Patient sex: F
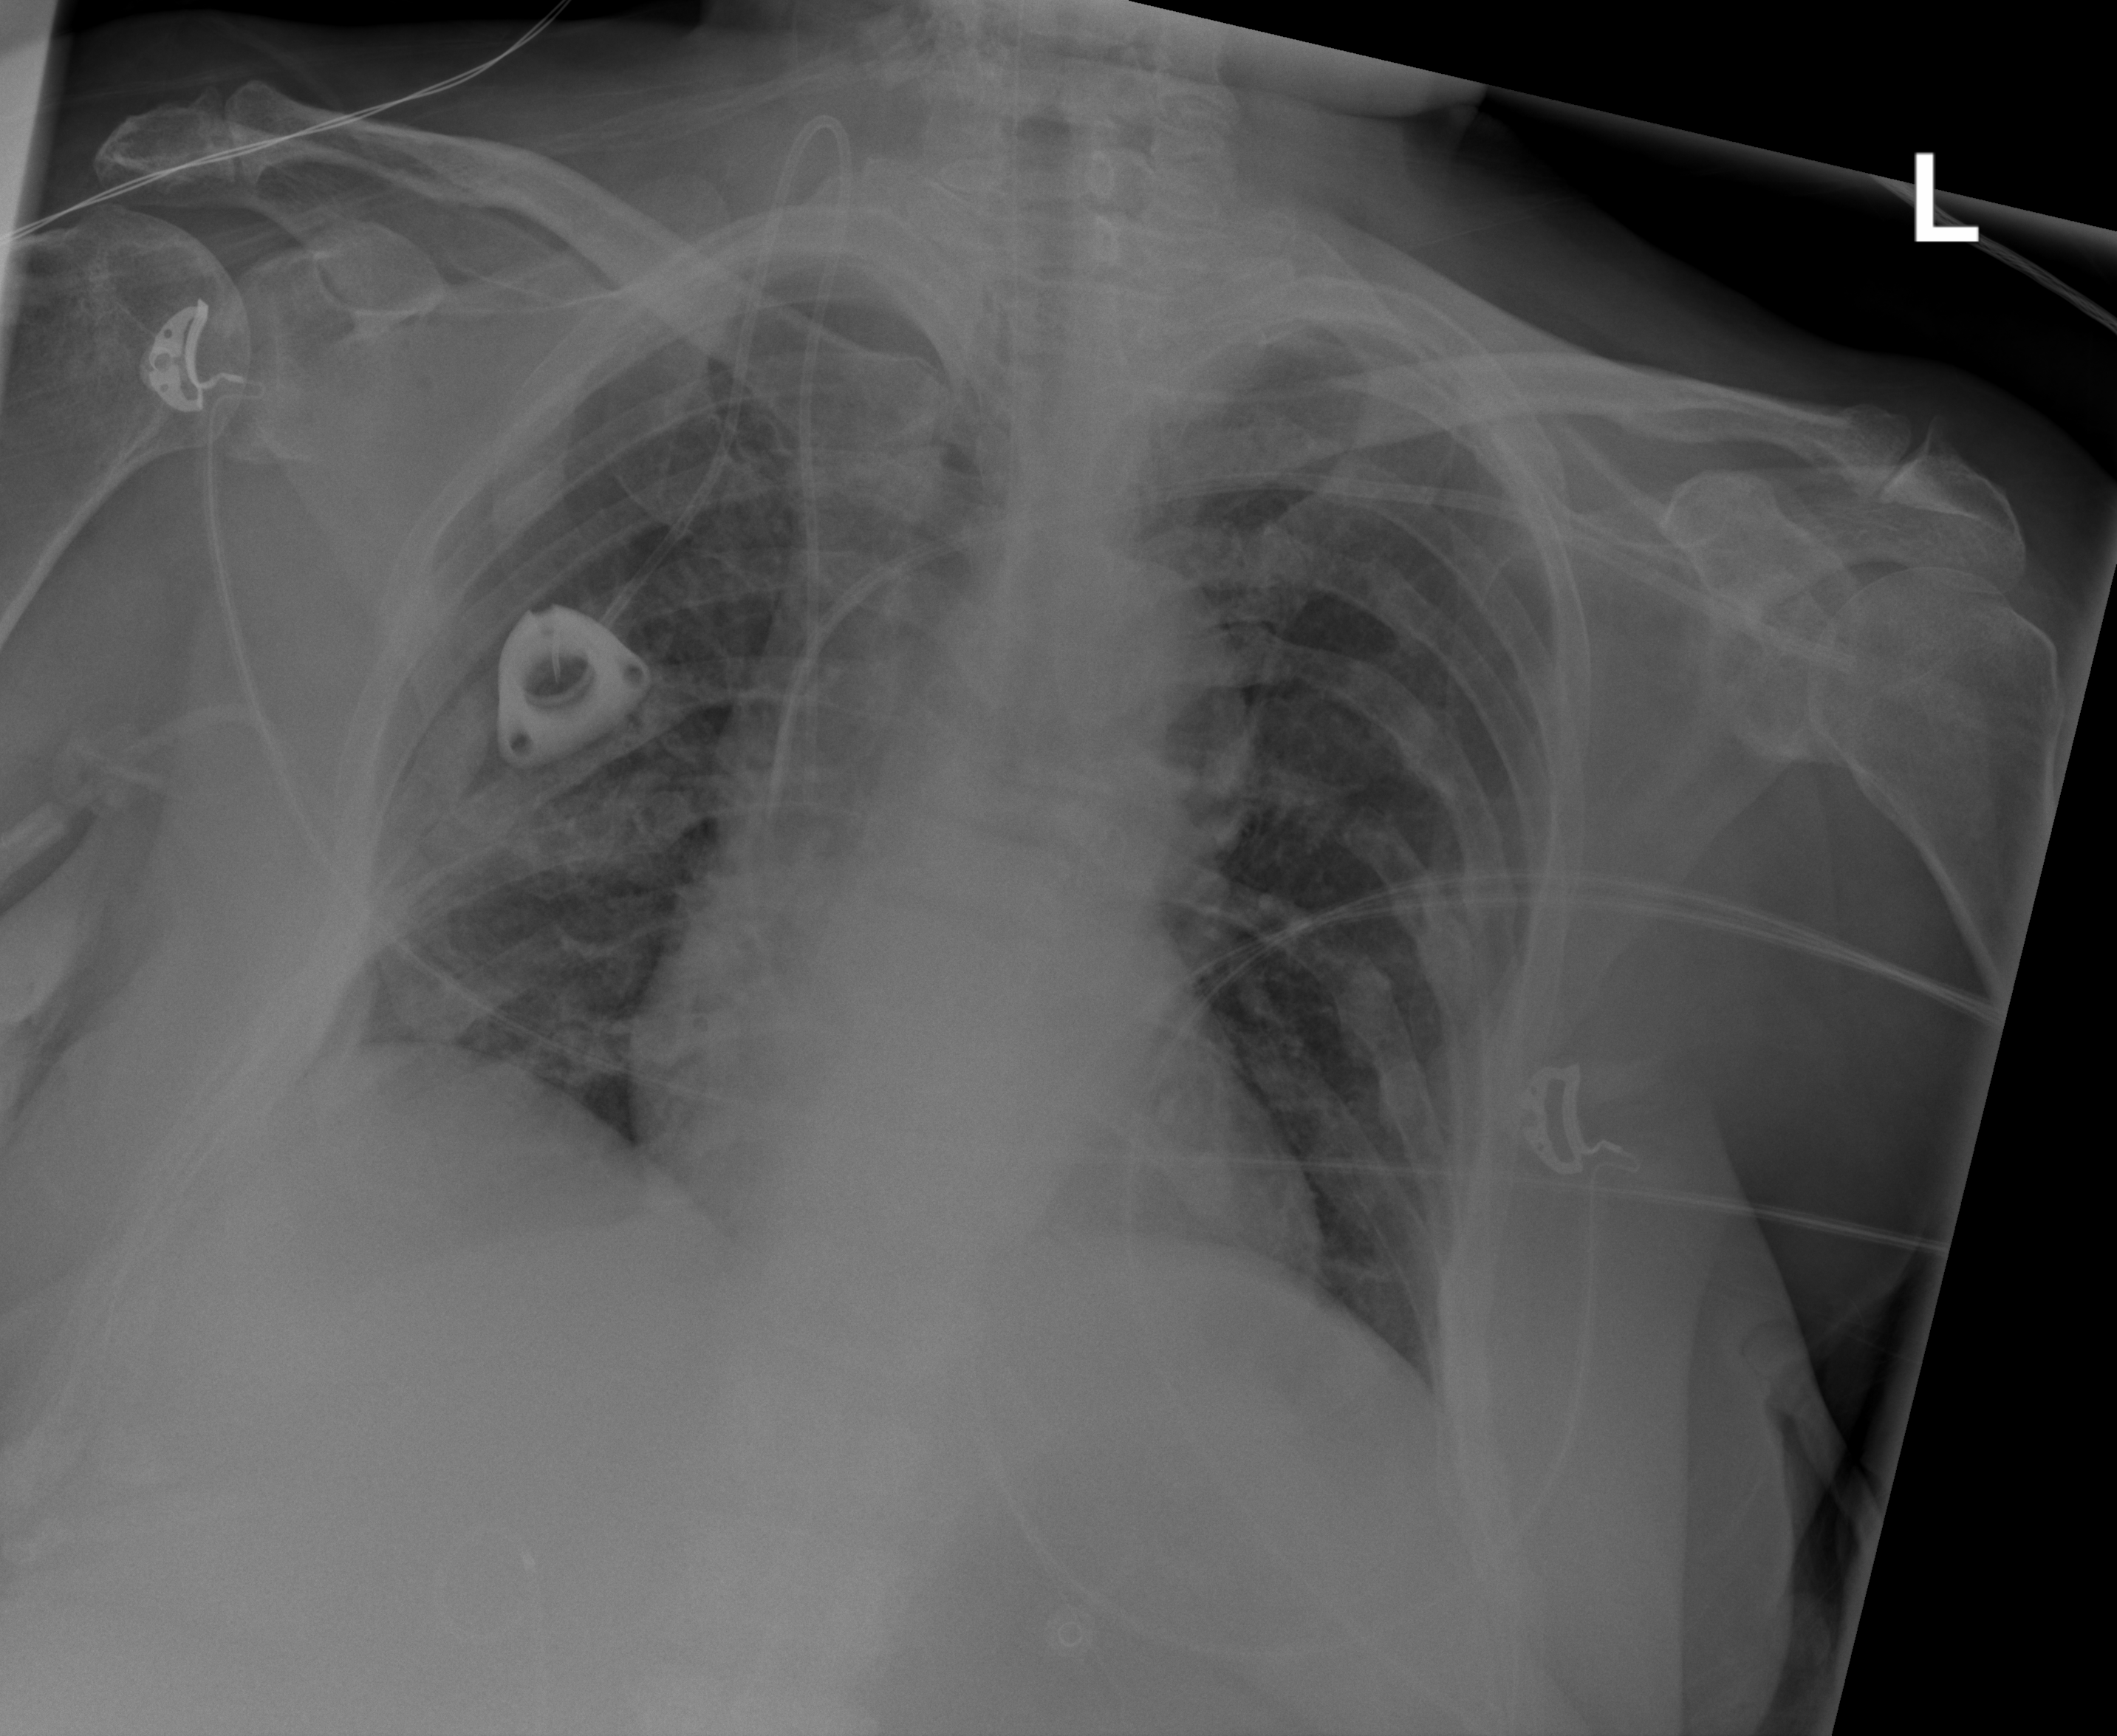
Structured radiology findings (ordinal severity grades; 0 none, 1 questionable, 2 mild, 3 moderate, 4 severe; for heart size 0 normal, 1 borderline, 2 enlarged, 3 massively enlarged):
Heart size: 1
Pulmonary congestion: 1
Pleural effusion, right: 0
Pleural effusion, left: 0
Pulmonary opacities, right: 2
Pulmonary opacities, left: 0
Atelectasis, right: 0
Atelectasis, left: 0